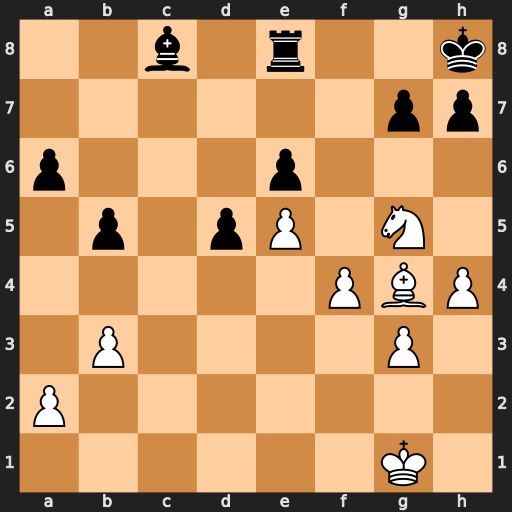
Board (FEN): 2b1r2k/6pp/p3p3/1p1pP1N1/5PBP/1P4P1/P7/6K1
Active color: w
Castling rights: -
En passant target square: -
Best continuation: Nf7+ Kg8 Nd6 Kf8 Nxe8